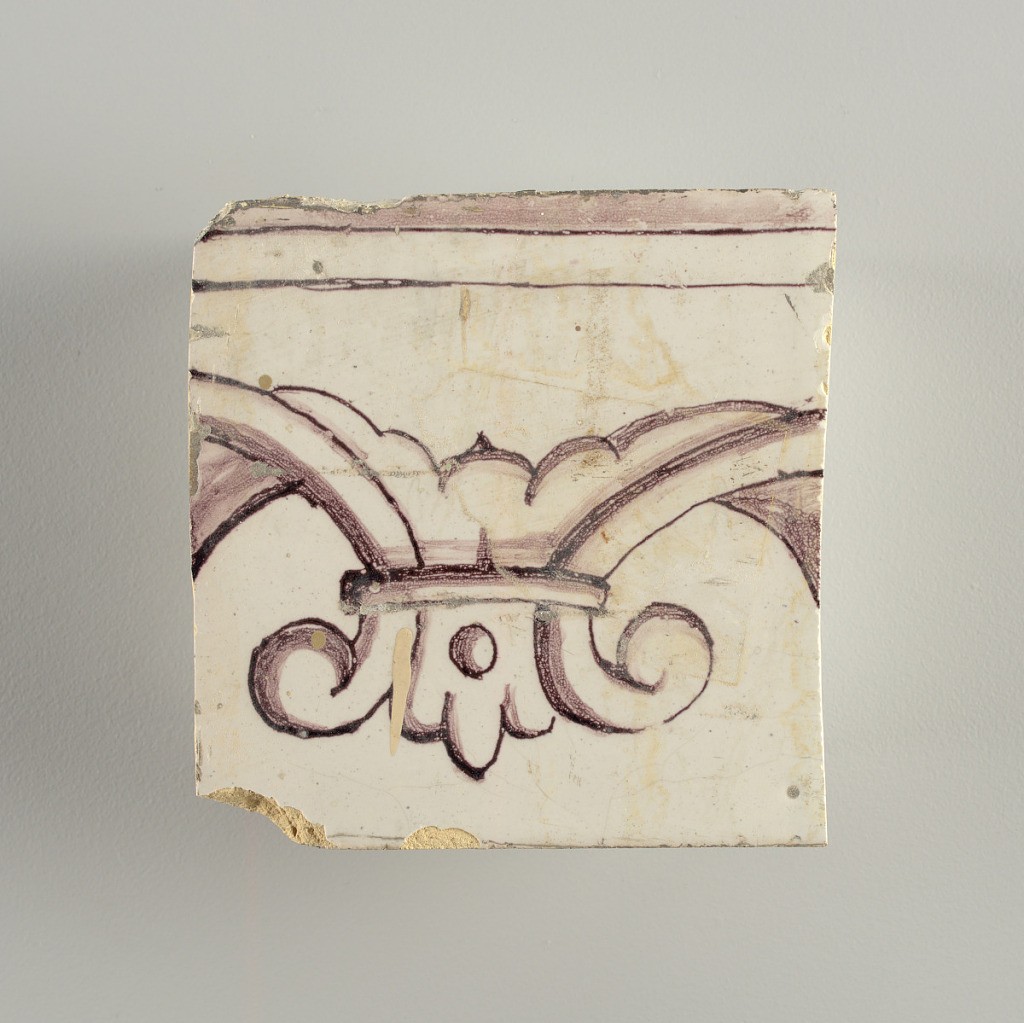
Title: Wall facing
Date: ca. 1725
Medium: tin-glazed earthenware, underglaze
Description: Running design for a frieze or a dado, composed of scrolls of foliage and strapwork, and four repeating motifs--a seated woman in a small upright oval medallion, a putto seated on a rocailled base, and strapwork in axial pattern.  The various panels, A to F, show various repeats of the same design, all being five tiles high and a varying number of tiles wide.